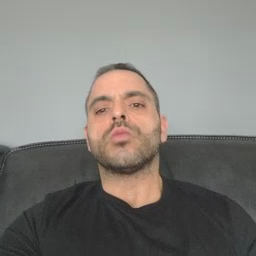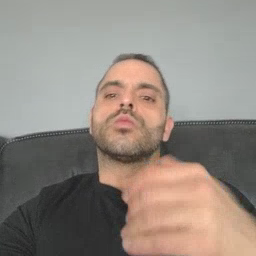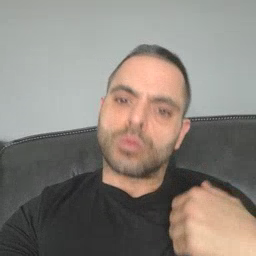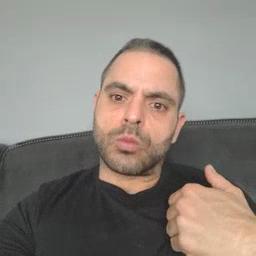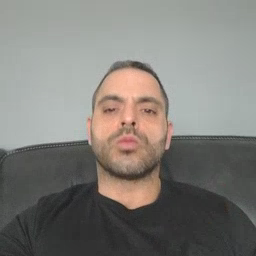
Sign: have